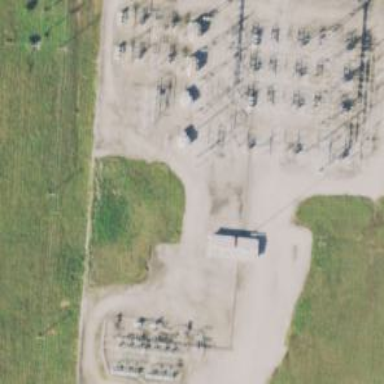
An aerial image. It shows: Switch for power supply.